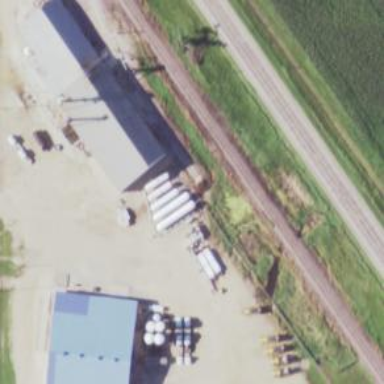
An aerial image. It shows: Agrarian shop located within building.